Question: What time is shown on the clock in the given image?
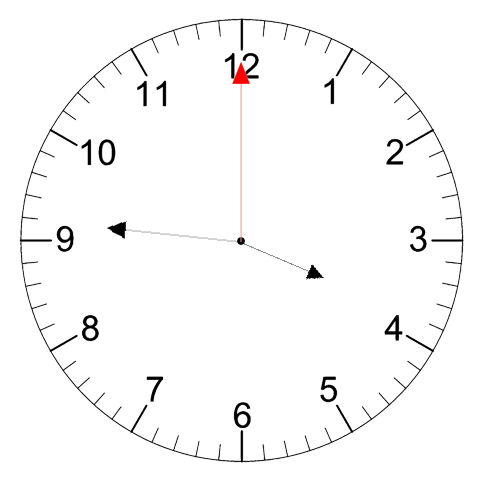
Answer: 03:46:00